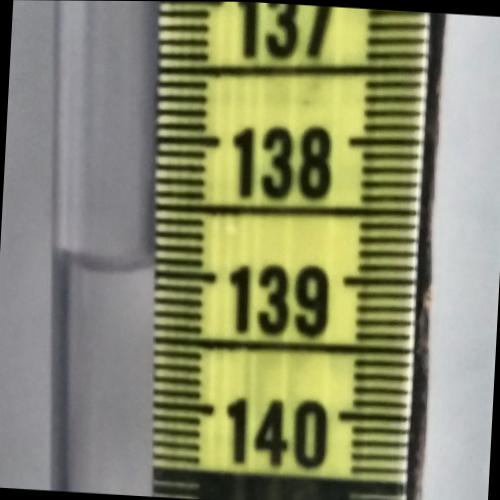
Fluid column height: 139.0 cm